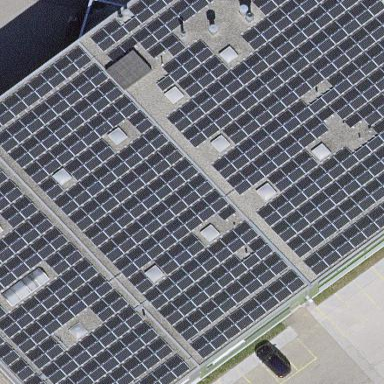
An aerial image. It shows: Solar power generator using photovoltaic method with solar photovoltaic panel types.